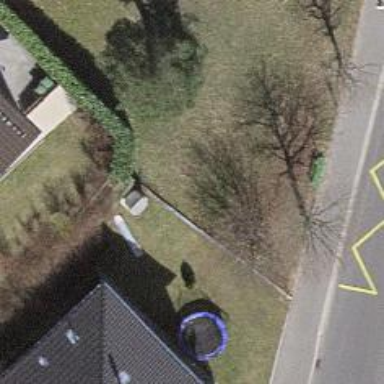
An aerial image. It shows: Hedge barrier.